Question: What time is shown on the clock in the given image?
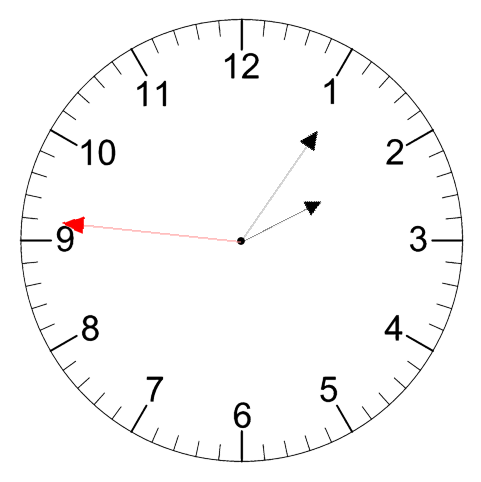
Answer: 02:05:46